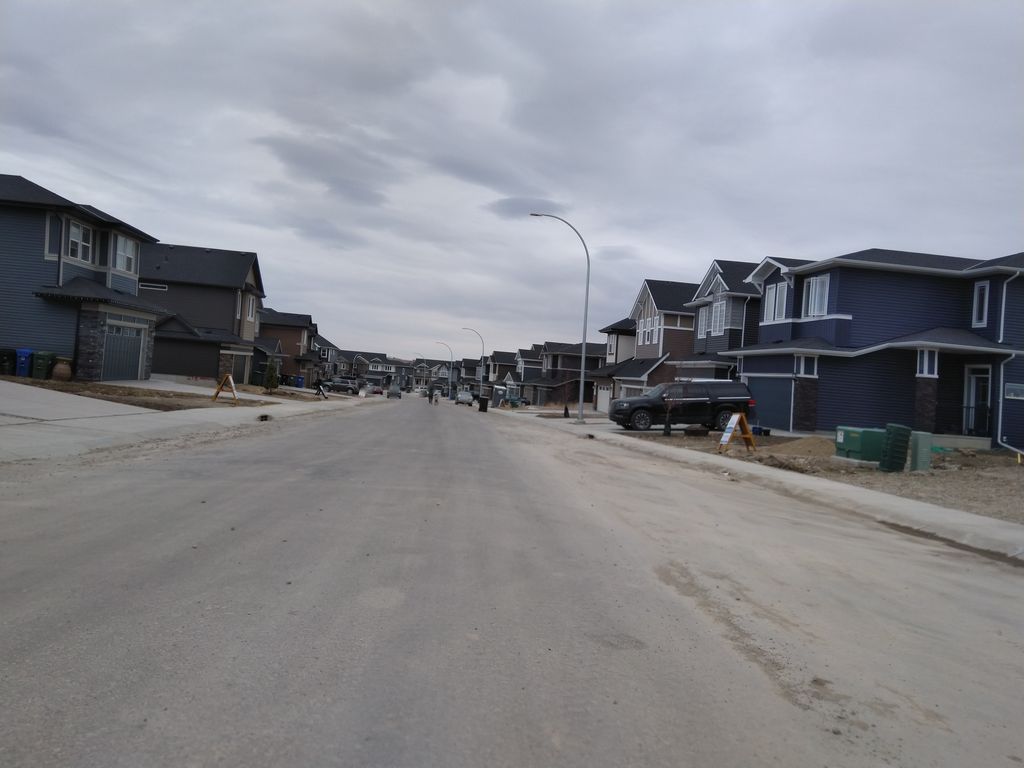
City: calgary